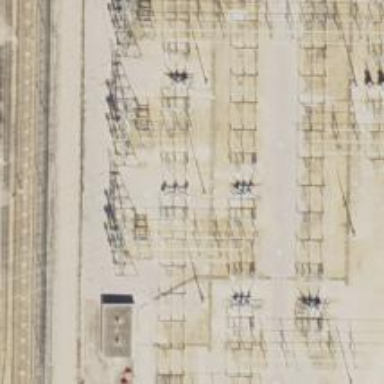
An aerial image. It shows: Switch used for power control.